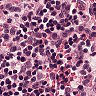
Metastatic tissue present: no